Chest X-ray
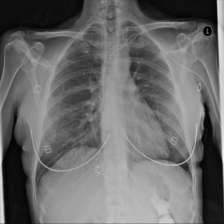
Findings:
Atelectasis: negative
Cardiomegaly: negative
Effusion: negative
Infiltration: positive
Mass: negative
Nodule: negative
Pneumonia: negative
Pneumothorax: negative
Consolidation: negative
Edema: negative
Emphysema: negative
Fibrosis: negative
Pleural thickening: negative
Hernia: negative